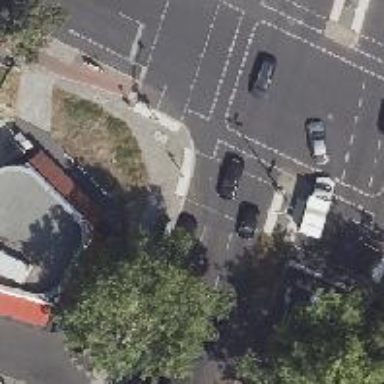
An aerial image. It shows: Crossing with traffic signals.